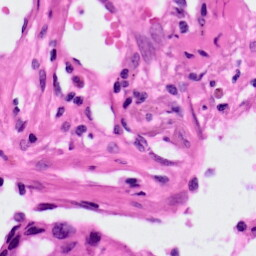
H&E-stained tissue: Lung